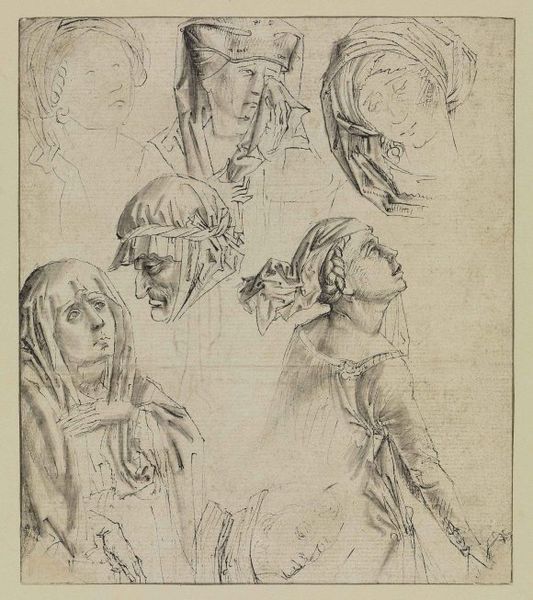
Titel: Sieben Kopf- bzw. Halbfigurenstudien
Künstler: Meister der Gewandstudien
Standort: Karlsruhe
Institution: Staatliche Kunsthalle Karlsruhe
Schlagwörter: feder, hand, kopf, mann, schatten, weiß, frauen, menschen, mädchen, damen, frau, frisur, grau, hut, kleid, kleider, kopfbedeckungen, köpfe, licht, mund, nase, profil, schwarz, skizze, stirn, zeichnung, blick, schleier, tuch, haube, alt, gesichter, jung, kappe, mütze, alte, arm, augen, barock, blass, blicke, böse, falten, gesicht, rahmen, tot, trauer, ärmel, bildnis, hals, hände, portrait, porträt, schauen, gewand, haare, reich, tücher, mutter, lippen, renaissance, schulter, schultern, traurig, kopfbedeckung, magd, papier, trocknen, studie, zöpfe, graphik, monochrom, linien, ausdruck, nacken, rand, figuren, nasen, weiber, weiblich, kopftuch, zopf, detail, seitenansicht, mimik, gesenkt, faltenwurf, edel, face, oben, flechten, bedeckt, kohle, weinen, radierung, dreiviertel, schwarzweiß, bleistift, hauben, entwurf, portraits, charakter, portrai, studien, taschentuch, zeichnen, grab, kreuzigung, geflochten, leid, schmerz, gesichtsausdruck, kopftücher, heilige, nas, dürer, entwürfe, skizzen, maria, alte frau, trauern, trauernde, zeihnung, emotionen, turban, tränen, neigen, lavierung, federzeichnung, zeichnungen, zeichung, blei, zeichnug, detailstudie, grafit, studienblatt, slizze, aufblicken, frauenkopf, cranach, kopftücker, frust, lavur, aufwärts, physiognomie, eingeschüchtert, flechtfrisur, charaktere, linienspiel, 1600, kopfe, 7, #gesicht, 7 frauen, zofp, kopfbedeckng, meischen